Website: bh-photo
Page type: account-selection
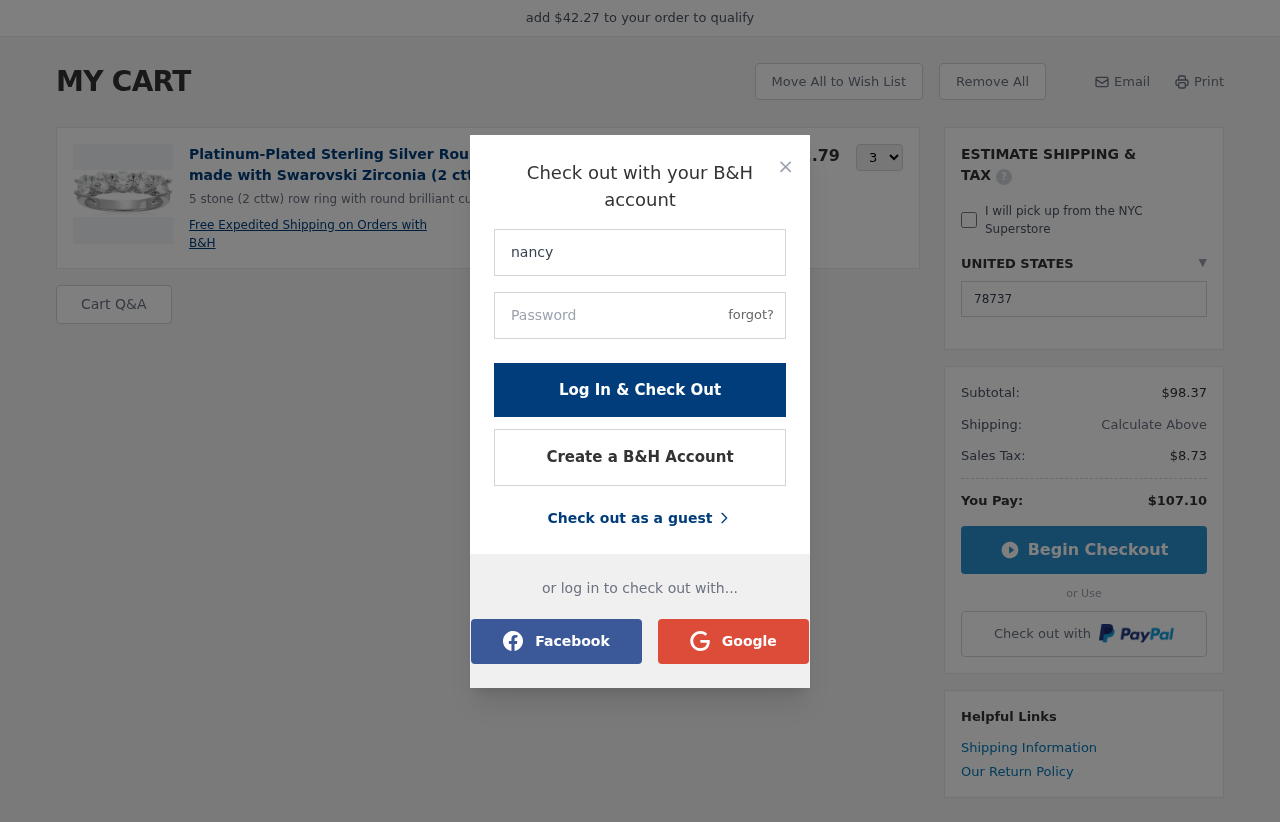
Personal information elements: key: PII_COUNTRY
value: UNITED STATES
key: PII_LOGIN_USERNAME
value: nancyschmidt78
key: PII_POSTCODE
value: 78737
Product elements: key: PRODUCT1_DESC
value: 5 stone (2 cttw) row ring with round brilliant cut Swarovski Zirconia
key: PRODUCT1_NAME
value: Platinum-Plated Sterling Silver Round-Cut 5-Stone Ring made with Swarovski Zirconia (2 cttw), Size 7
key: PRODUCT1_PRICE
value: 32.79
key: PRODUCT1_QUANTITY
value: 3
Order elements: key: ORDER_SUBTOTAL
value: $98.37
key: ORDER_TAX
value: $8.73
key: ORDER_TOTAL
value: $107.10
Other elements: key: AMOUNT_TO_QUALIFY
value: $42.27